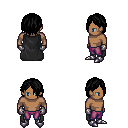
a pixel art fantasy rpg character, male body template, human, dark skin, black cape, magenta pants, black bangs hairstyle, metal gloves, metal boots, four views (front, back, left, right), 2x2 character sprite sheet, small pixel art, hard edges, no anti-aliasing